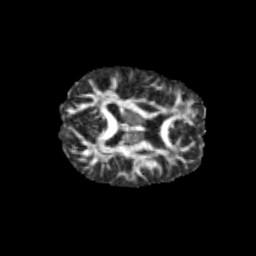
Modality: FA
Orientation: axial
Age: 12
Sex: female
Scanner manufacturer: siemens
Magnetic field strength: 3 T
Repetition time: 3.8 s
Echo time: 0.07 s